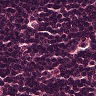
Metastatic tissue present: no